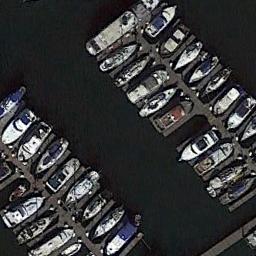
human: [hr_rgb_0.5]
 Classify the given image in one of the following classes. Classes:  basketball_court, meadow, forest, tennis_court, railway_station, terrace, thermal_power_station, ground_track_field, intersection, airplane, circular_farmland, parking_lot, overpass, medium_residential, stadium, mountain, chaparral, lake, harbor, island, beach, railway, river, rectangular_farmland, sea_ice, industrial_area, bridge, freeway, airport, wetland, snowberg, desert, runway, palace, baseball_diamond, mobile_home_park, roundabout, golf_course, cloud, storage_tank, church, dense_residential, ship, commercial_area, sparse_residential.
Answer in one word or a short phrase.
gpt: harbor